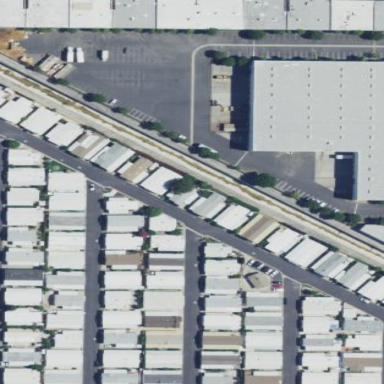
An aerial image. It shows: Residential area designated as trailer park.